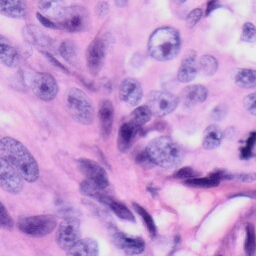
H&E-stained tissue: Skin